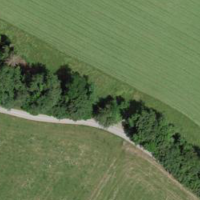
EUNIS habitat code: 52
Species observed at this site:
Prunus spinosa